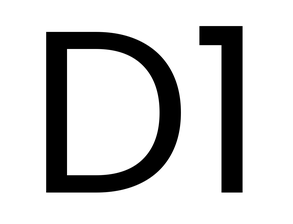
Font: Poppins-Regular